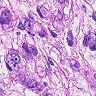
Metastatic tissue present: yes